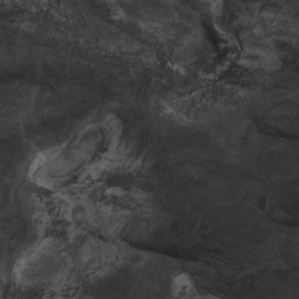
Label: non_frost